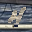
Label: 4